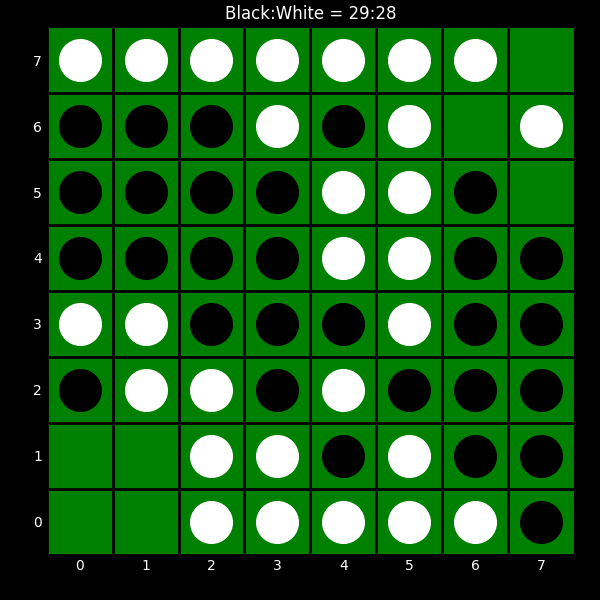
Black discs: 29
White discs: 28